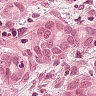
Metastatic tissue present: yes